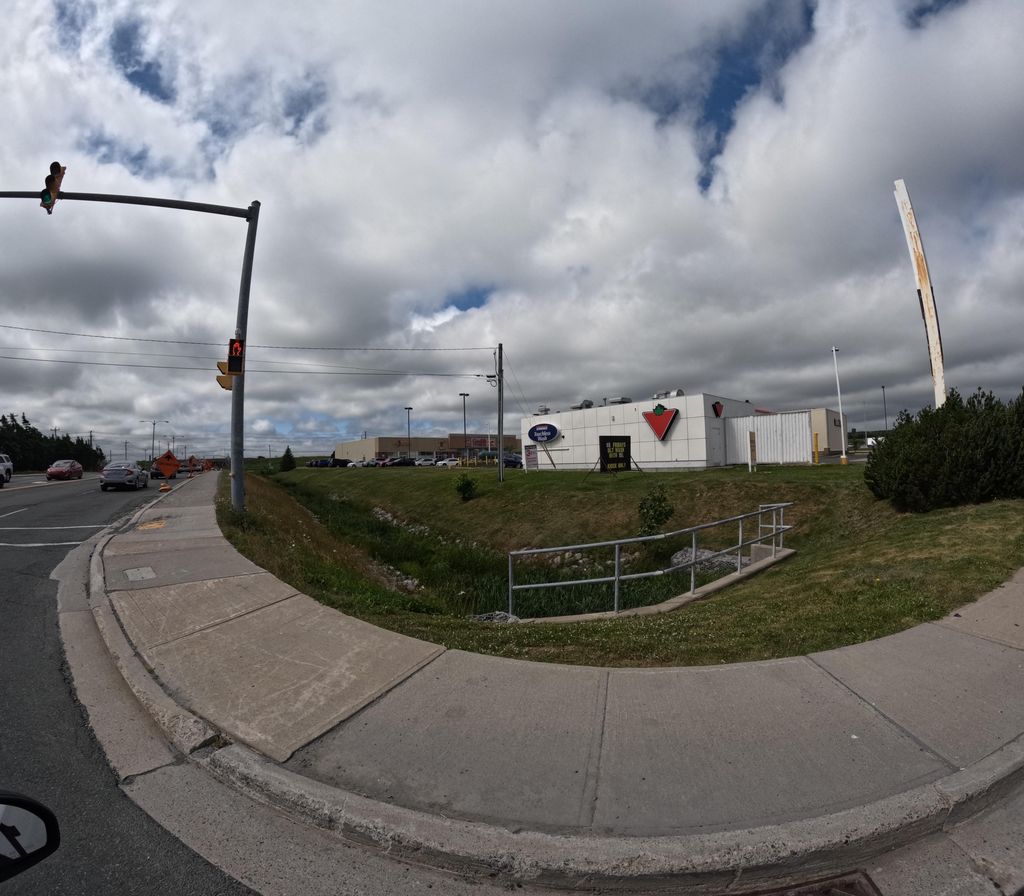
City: st_johns